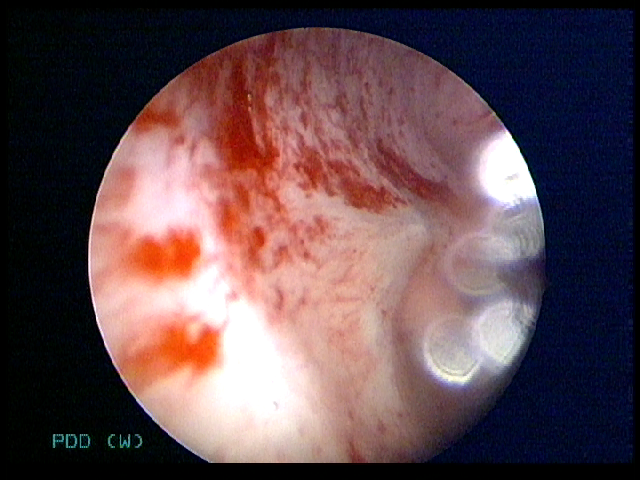
Modality: WLC
Class: Malignant
Subclass: CIS
Lesion: L1
Stage: Tis
Morphology: Non-papillary
Bladder cancer association: Yes